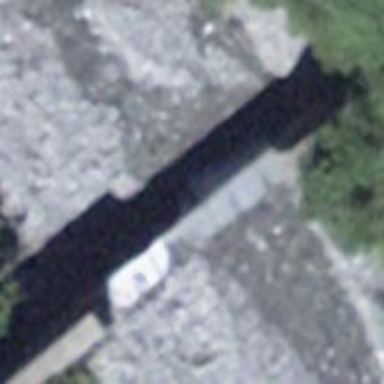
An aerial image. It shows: Check dam along waterway with retaining wall.